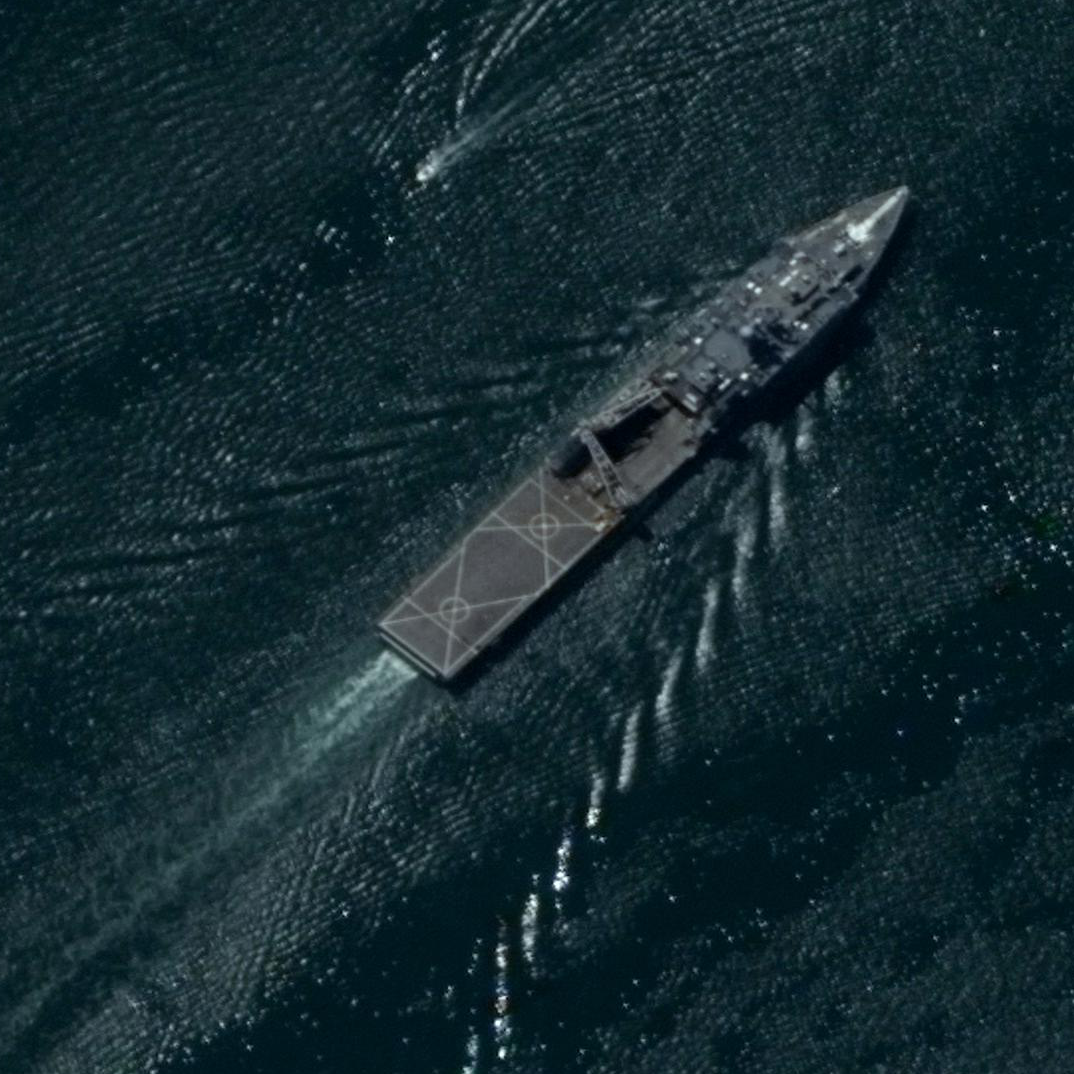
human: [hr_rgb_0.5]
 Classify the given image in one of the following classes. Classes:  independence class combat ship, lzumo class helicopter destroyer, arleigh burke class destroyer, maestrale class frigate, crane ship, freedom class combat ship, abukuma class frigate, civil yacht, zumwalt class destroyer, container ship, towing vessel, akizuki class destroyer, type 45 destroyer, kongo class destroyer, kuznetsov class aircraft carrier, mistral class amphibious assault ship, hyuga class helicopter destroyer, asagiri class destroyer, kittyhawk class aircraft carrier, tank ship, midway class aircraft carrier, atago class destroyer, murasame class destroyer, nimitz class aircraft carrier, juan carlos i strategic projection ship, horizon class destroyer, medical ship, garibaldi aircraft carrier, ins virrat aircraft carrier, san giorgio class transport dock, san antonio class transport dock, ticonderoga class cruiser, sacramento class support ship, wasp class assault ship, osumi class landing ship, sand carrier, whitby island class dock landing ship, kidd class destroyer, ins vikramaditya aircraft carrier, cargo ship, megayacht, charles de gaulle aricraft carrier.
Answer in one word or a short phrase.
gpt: Whitby Island class dock landing ship